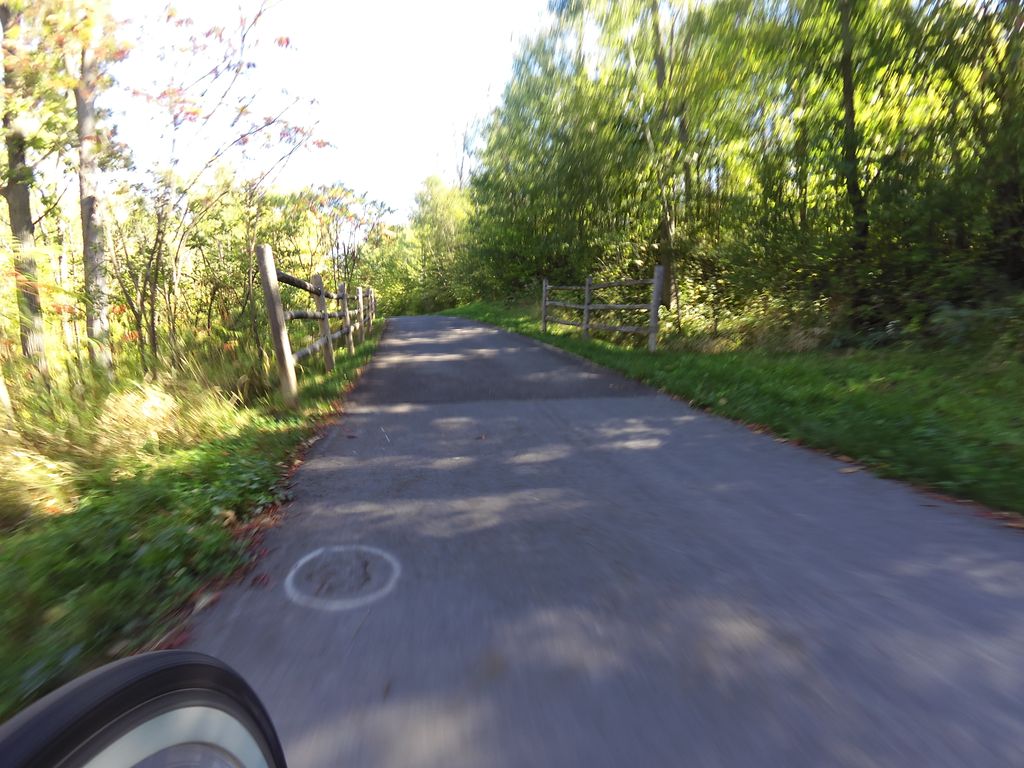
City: ottawa-gatineau